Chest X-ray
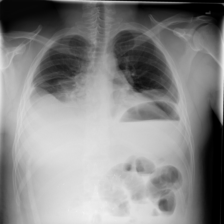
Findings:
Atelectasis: negative
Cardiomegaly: negative
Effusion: negative
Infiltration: negative
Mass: negative
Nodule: negative
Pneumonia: negative
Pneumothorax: negative
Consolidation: negative
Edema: negative
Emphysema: negative
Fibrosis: negative
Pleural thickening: negative
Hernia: negative